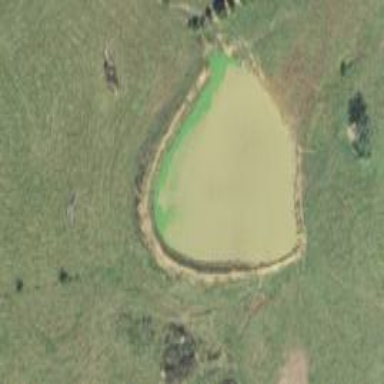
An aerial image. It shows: Pond surrounded by natural water.